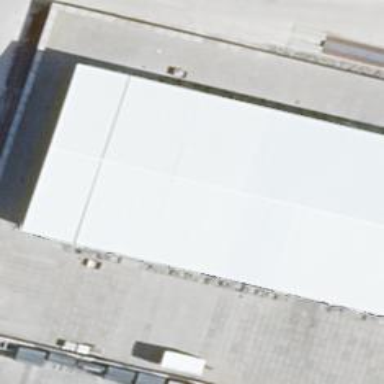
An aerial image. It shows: Industrial building.